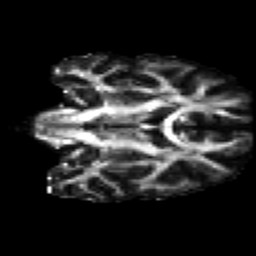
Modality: FA
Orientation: coronal
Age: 21
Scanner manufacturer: siemens
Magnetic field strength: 3 T
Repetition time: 2.2 s
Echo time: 0.084 s